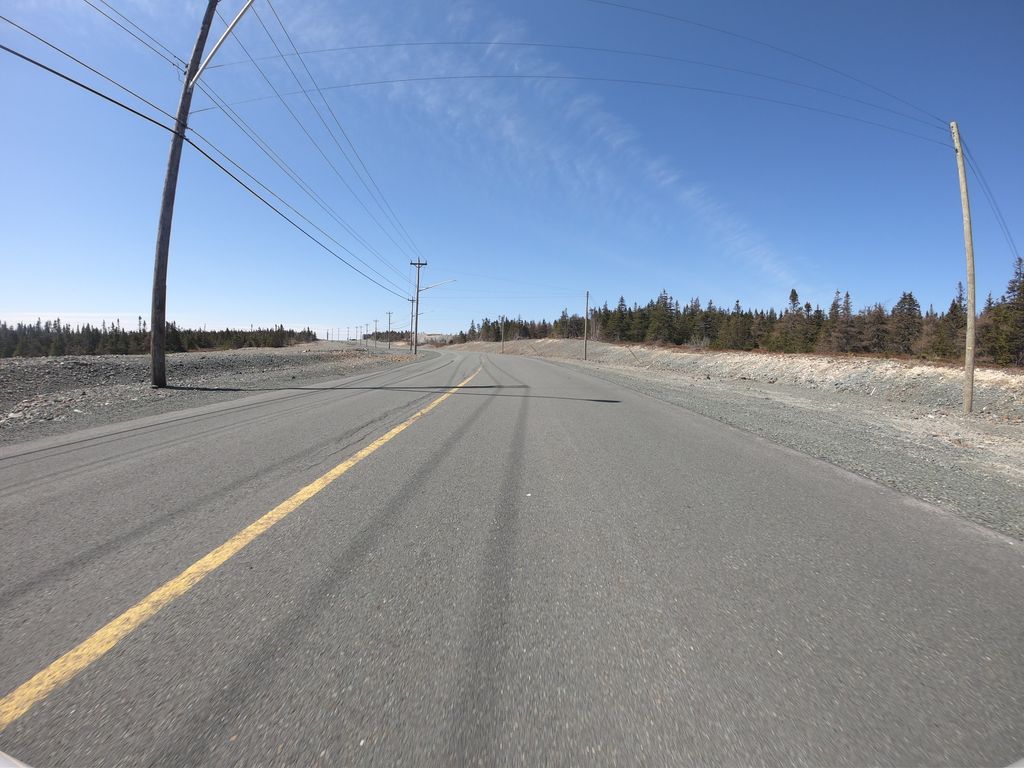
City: st_johns